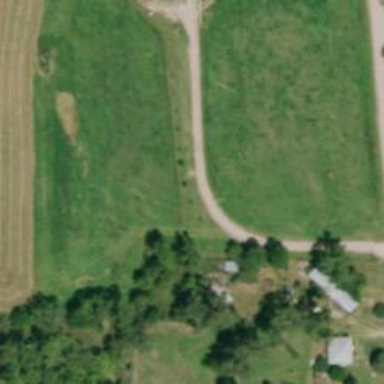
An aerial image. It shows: Driveway leading to service road.